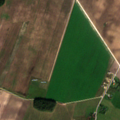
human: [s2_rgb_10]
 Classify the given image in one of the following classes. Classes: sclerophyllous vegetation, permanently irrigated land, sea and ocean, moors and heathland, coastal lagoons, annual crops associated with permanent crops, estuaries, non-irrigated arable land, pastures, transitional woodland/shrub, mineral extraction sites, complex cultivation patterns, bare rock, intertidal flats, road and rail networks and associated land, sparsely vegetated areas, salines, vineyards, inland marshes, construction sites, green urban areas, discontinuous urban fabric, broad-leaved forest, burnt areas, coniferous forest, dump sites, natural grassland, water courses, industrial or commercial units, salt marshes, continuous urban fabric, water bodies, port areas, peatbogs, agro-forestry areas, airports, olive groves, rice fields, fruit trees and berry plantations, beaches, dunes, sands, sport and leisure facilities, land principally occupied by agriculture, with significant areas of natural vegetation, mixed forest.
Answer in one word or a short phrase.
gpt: non-irrigated arable land, complex cultivation patterns, land principally occupied by agriculture, with significant areas of natural vegetation, broad-leaved forest